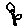
Label: flower